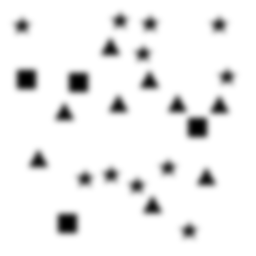
Squares: 4
Triangles: 9
Stars: 11
Total shapes: 24